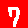
Digit: 7